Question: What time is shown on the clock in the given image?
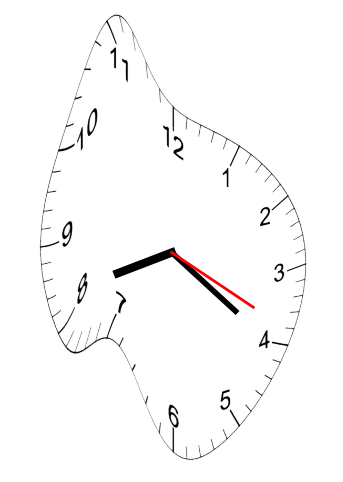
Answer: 08:20:19